Question: Hi I am using twiiter bootsrap 2.6 for my web app.As you can see in the user tab of this <URL>
This 'finalhhhhhhhhhhhhhhhhhhh' causes increase of the width of the button which also increases the column width.I want to make all the buttons of equal size and if the text length increases then the button width should not increase.The text size should automatically adjust to make the constant button width.Please tell me how to do this?
This is the html button
Please see the screenshot

'''
<input type='button' class='btn btn-lg btn-primary' value="finalhhhhhhhhhhhhhhhhhhh" />
'''
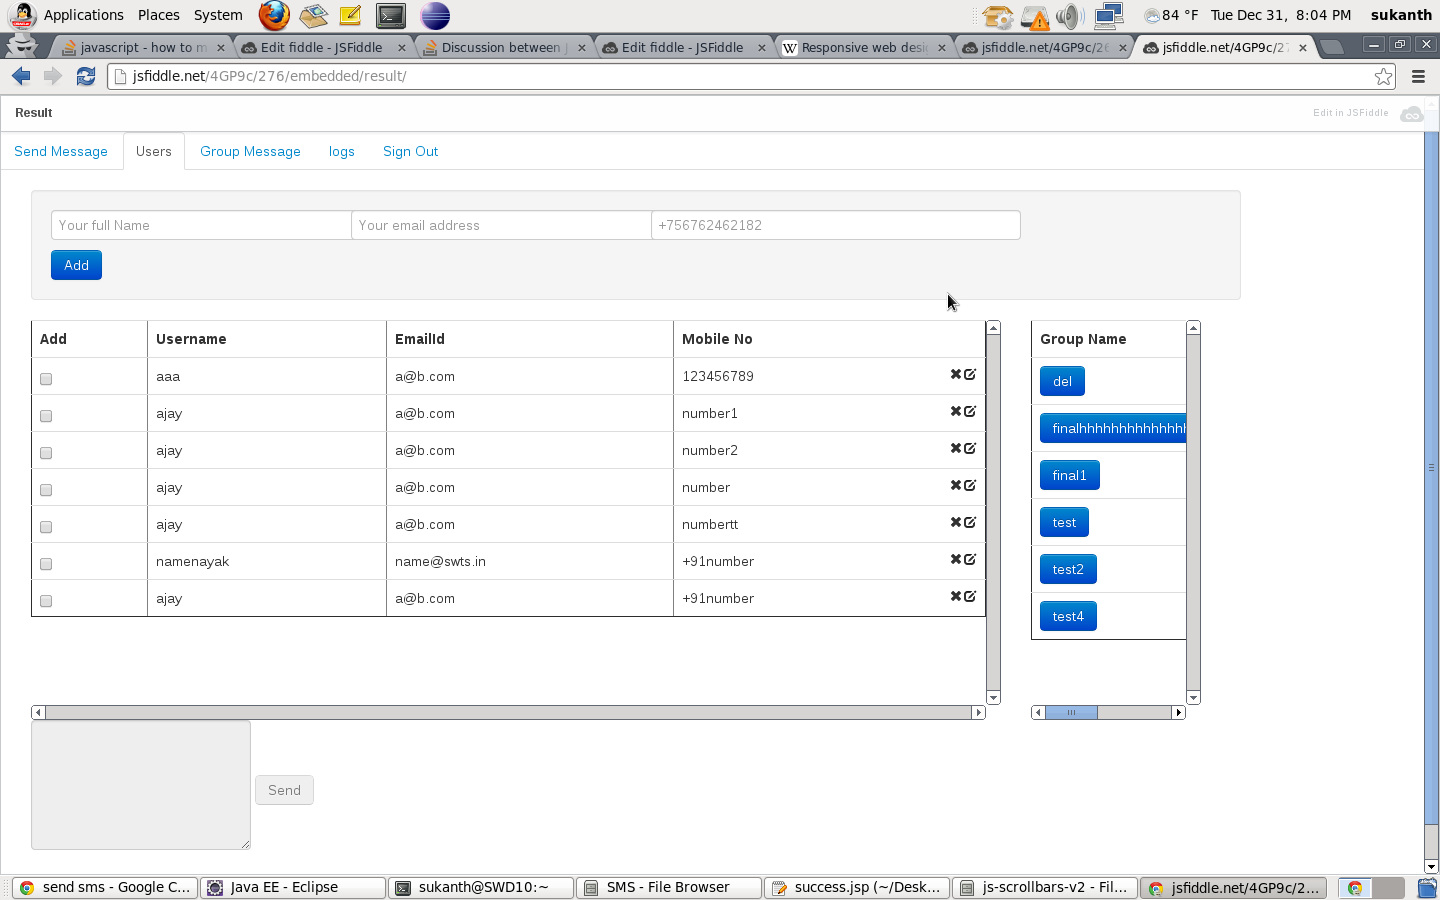
Answer: So you want to decrease font size based on text length?
If so, I recommend firstly set your button width to a fixed pixel width with css. This way your button will not jiggle.
Then on every text change you can create another button (without fixed width), set new text, measure it's width, then in loop decrease font size by a minimal unit (em vs px) until button width is within needed parameter. Then delete the newly created button and set your first button's font size to the one you've just calculated. This operation will happen really fast and user will not see it, jquery uses this trick to calculate some sizes as well.
PLEASE SEE FIDDLE IN THE COMMENTS BELOW
... But imo there are better UI solutions to this:
1. Truncate button text to max allowed characters + ... and set "alt" attribute to full text.
2. Make text scroll in button right to left on mouseover.
3. Make text wrap within button.